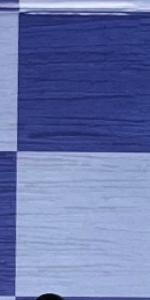
Label: Empty